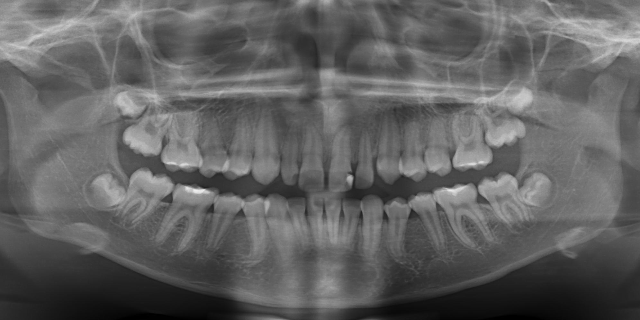
adult